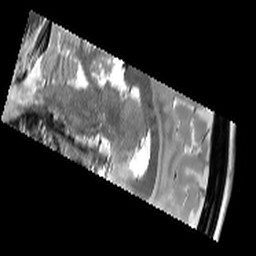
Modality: T2starw
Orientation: sagittal
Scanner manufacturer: siemens
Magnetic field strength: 3 T
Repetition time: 8.1 s
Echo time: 0.05 s